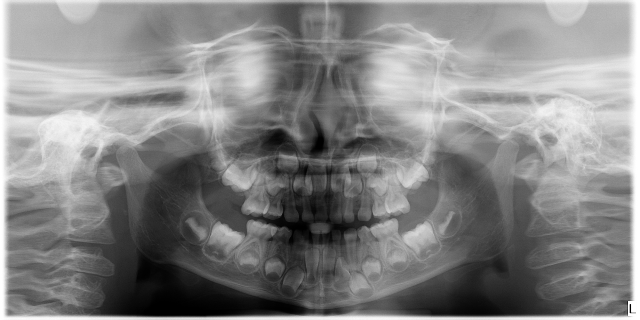
child